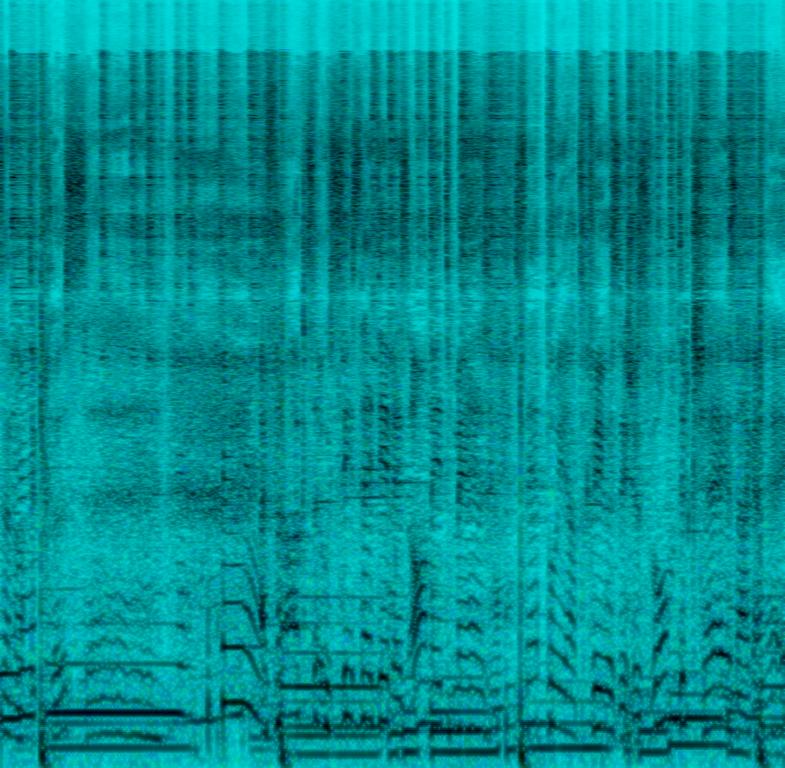
The male voice is singing/talking over an electric bass playing a harmonic bassline while the acoustic drums is playing a light groove almost just on the lightly open hi hat and some kick hits. This song may be playing at a musician's bar.